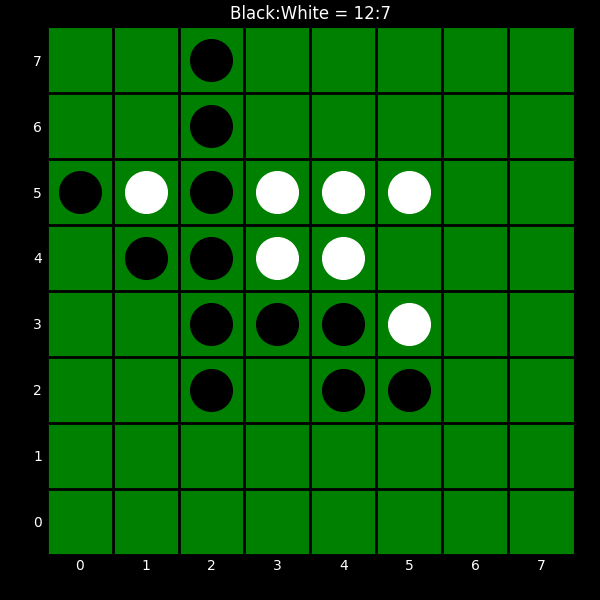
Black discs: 12
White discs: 7